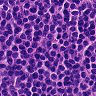
Metastatic tissue present: no